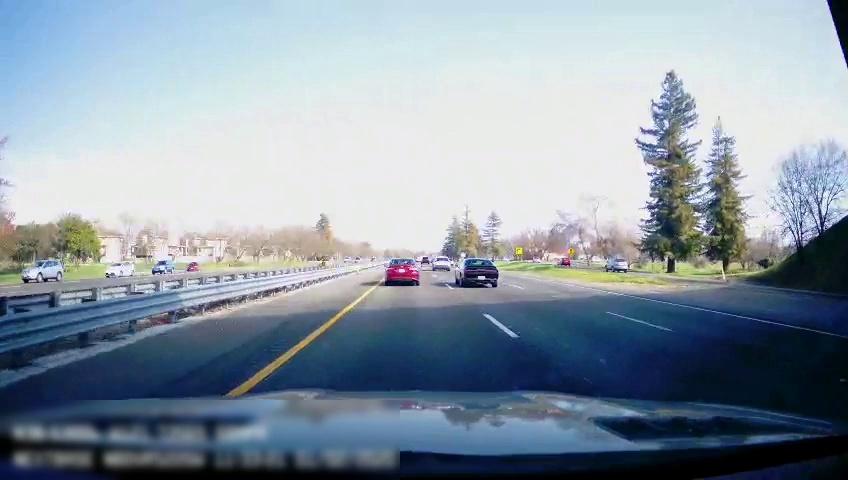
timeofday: Day
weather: Sunny
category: Drivable Space
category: Drivable Space
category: Vehicles | SUV
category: Vehicles | Car
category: Vehicles | SUV
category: Vehicles | Car
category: Vehicles | Car
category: Vehicles | Car
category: Vehicles | SUV
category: Lanes | Current Lane
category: Lanes | Current Lane
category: Lanes | Alternate Lane
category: Lanes | Alternate Lane